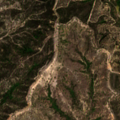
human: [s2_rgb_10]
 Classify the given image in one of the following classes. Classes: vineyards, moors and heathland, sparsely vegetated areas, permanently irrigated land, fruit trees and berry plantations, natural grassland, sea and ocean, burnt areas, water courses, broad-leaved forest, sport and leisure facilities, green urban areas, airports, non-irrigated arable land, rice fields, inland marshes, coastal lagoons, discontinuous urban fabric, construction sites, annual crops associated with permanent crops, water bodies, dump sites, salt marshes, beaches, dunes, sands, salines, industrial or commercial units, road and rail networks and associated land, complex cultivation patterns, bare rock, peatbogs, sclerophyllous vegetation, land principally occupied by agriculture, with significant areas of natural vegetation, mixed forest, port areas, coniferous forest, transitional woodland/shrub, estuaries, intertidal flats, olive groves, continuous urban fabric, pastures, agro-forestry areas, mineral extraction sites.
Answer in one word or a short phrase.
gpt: broad-leaved forest, transitional woodland/shrub